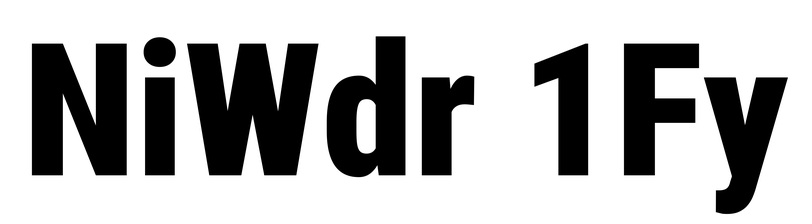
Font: Roboto_Condensed_Black